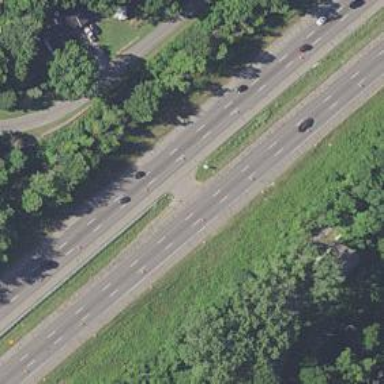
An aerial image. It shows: Asphalt motorway.